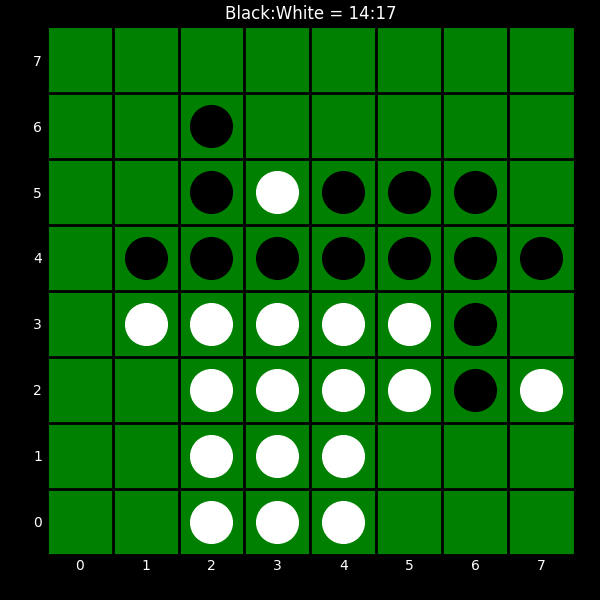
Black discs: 14
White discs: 17